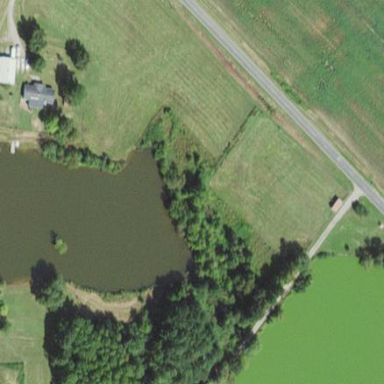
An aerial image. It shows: Pond surrounded by natural water.